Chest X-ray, AP view. Patient: 35 years old, sex M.
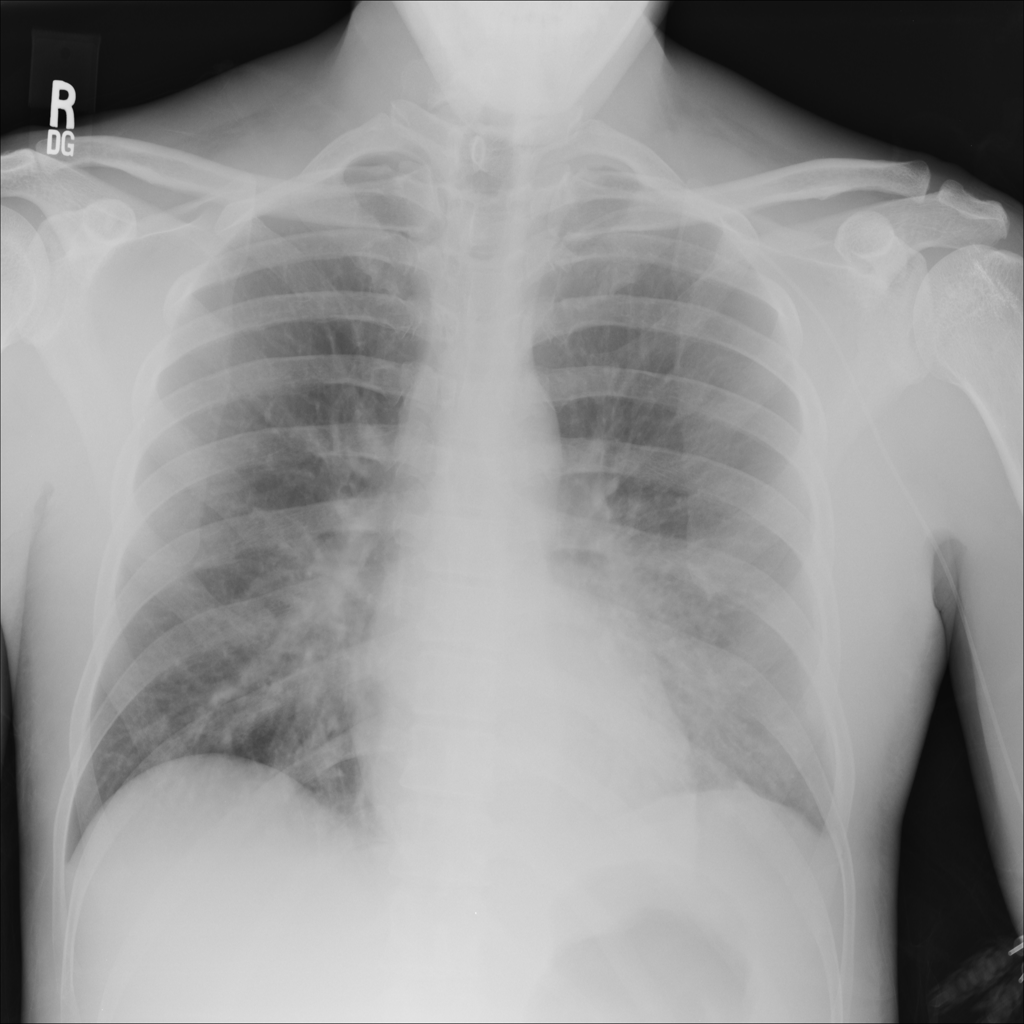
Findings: Infiltration